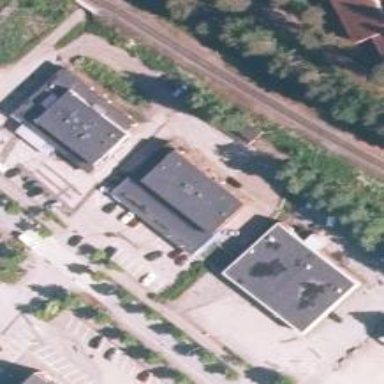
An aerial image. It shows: Pharmacy providing healthcare services.